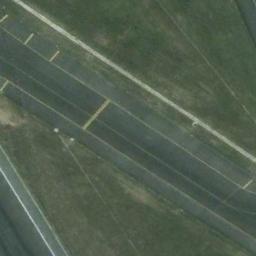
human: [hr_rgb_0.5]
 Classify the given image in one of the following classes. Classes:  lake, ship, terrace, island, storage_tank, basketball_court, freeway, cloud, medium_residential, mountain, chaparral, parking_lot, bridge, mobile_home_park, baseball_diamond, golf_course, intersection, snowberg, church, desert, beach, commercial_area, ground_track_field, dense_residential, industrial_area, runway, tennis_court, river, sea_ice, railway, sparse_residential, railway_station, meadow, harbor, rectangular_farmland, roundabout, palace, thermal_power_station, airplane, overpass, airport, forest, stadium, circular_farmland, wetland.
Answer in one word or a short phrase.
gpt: runway